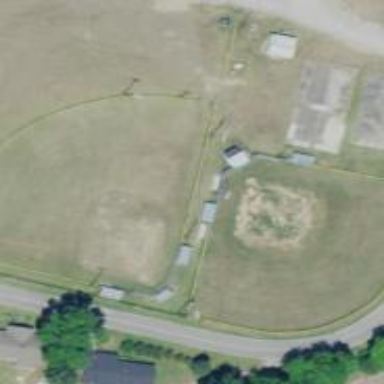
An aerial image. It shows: Baseball pitch for leisure land activities.